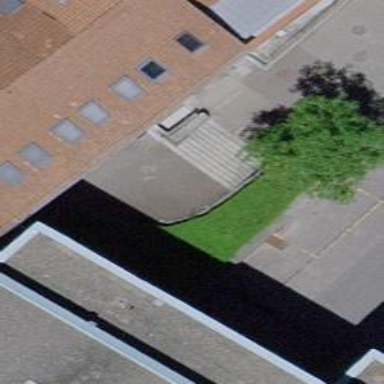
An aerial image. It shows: Concrete steps with ramp.